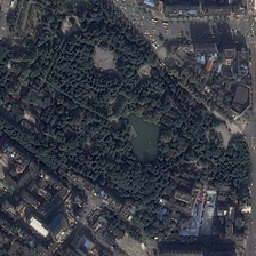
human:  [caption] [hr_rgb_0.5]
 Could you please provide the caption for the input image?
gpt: The park is wide.

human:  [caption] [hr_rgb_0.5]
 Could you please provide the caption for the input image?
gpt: The park is very wide.

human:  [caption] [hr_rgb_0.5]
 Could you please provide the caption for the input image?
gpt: The park is very large.

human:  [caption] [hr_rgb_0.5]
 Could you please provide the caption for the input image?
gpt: The Park is too broad.

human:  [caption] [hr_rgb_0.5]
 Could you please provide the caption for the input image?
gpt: The park is very wide.